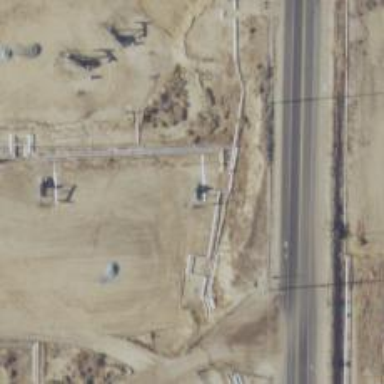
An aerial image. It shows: Petroleum well that is man-made.